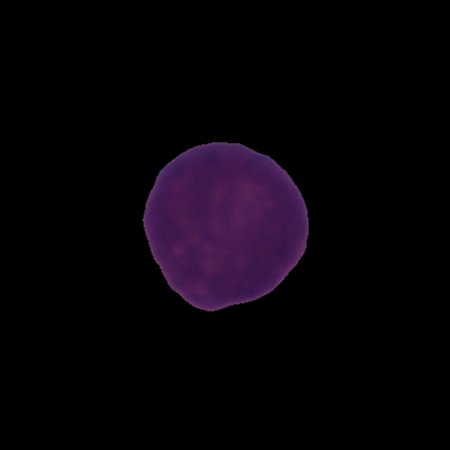
Label: healthy